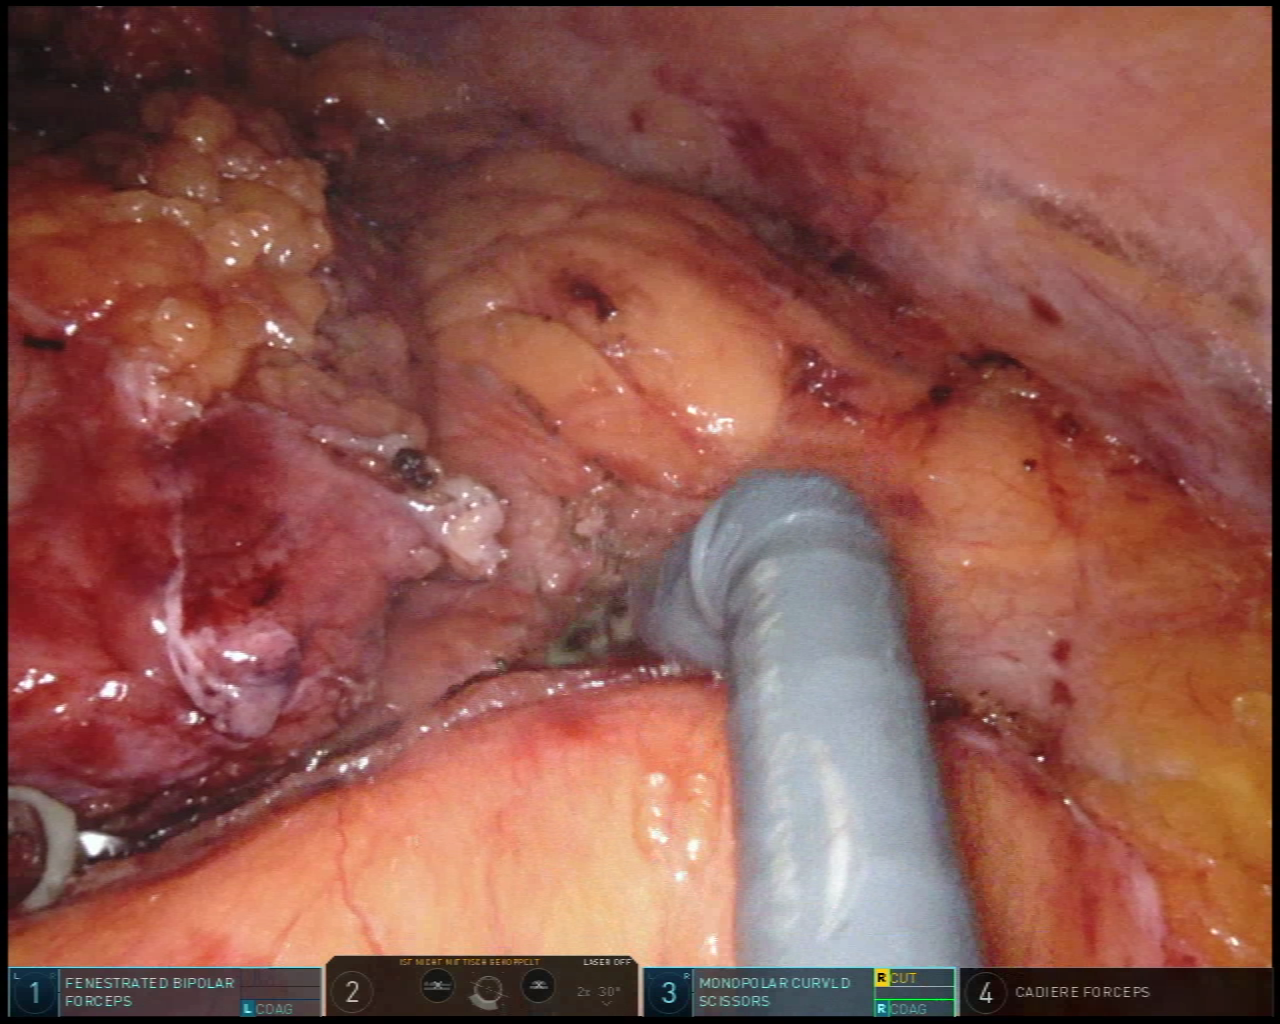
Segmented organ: abdominal_wall
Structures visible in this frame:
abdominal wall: yes
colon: yes
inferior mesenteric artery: no
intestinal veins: no
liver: no
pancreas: no
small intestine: no
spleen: no
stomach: no
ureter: no
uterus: no
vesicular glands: no